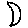
Label: moon